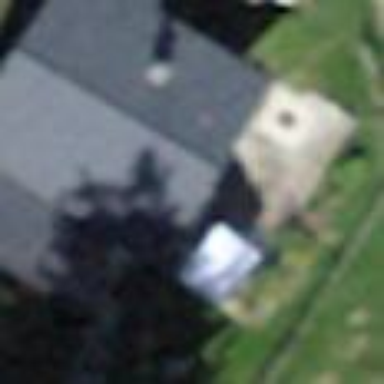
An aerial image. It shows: Bungalow.